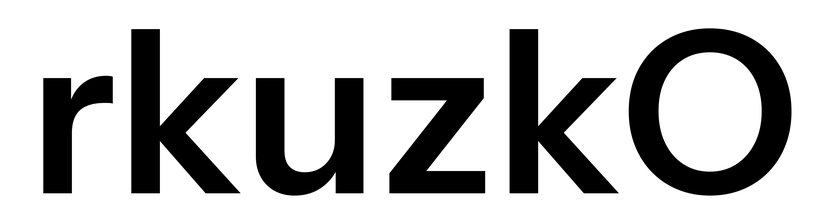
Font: InstrumentSans_SemiBold